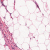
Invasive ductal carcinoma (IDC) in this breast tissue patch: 0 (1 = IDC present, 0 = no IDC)